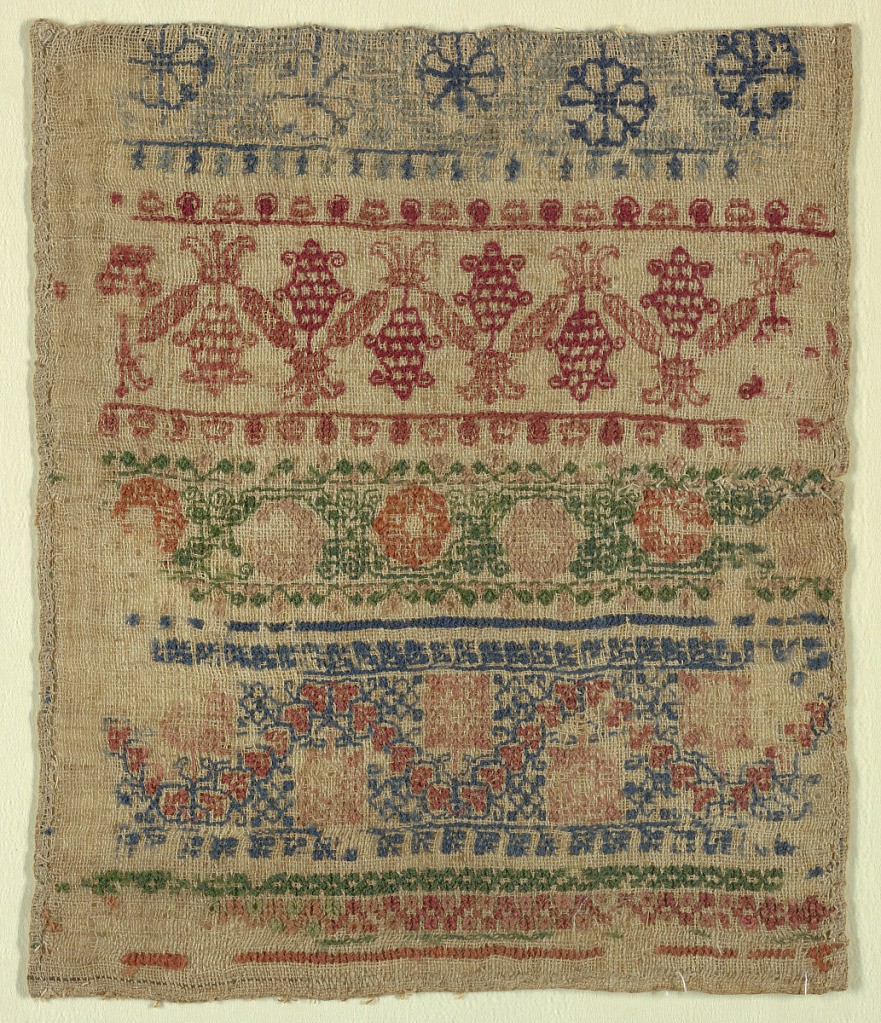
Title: Sampler fragment
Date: ca. 1650
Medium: wool embroidery on linen foundation Technique: embroidered in cross, eye, stem, double running and interlaced stitches on plain weave foundation
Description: Fragment of an embroidered band sampler has rows of floral motifs separated by geometrical borders. Colors are red, blue, green, and pink on a loosely woven linen ground.